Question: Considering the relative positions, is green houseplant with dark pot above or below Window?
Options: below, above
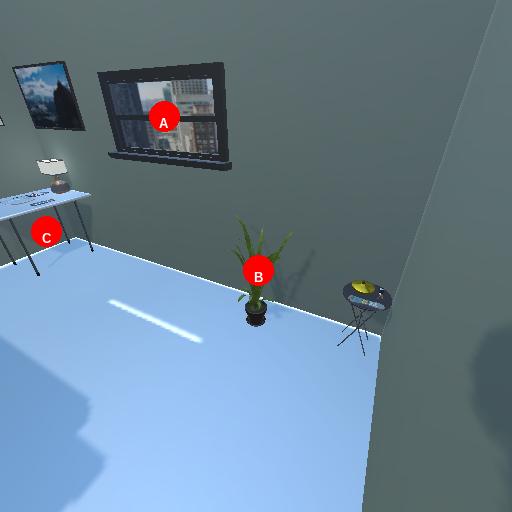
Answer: below